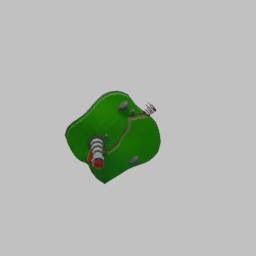
Label: architecture